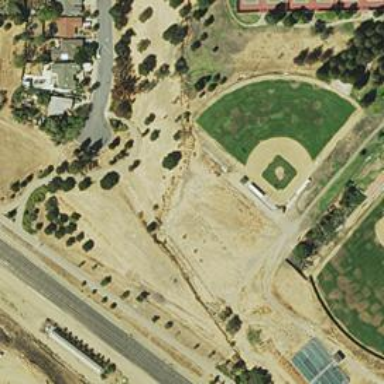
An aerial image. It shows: Baseball pitch with unpaved surface.